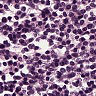
Metastatic tissue present: no